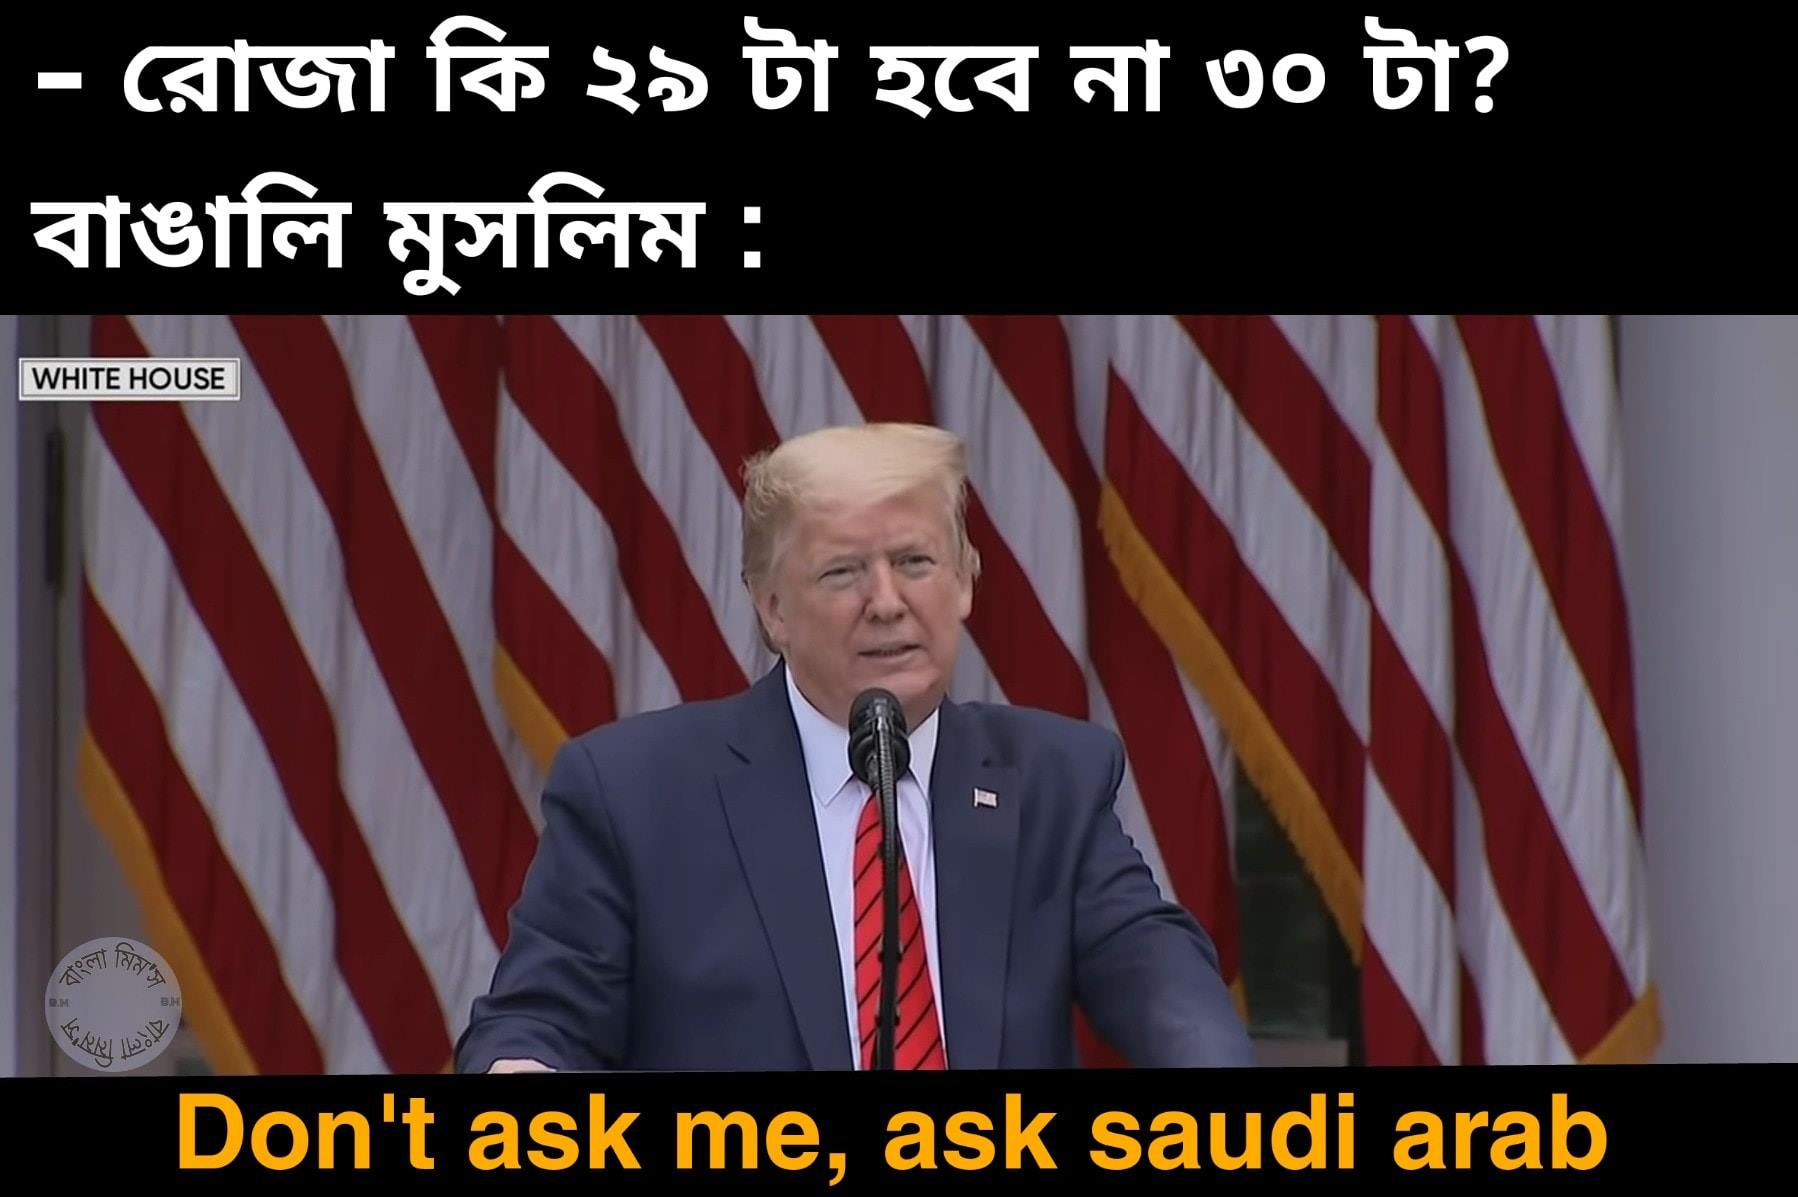
Caption: -রোজা কি ২৯ টা হবে না ৩০ টা ?  বাঙালি মুসলিমঃ  Don't ask me, ask saudi arab
Label: hate